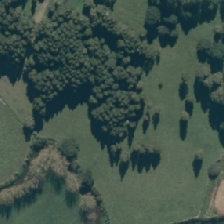
Land cover: indigenous_forest